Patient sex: F
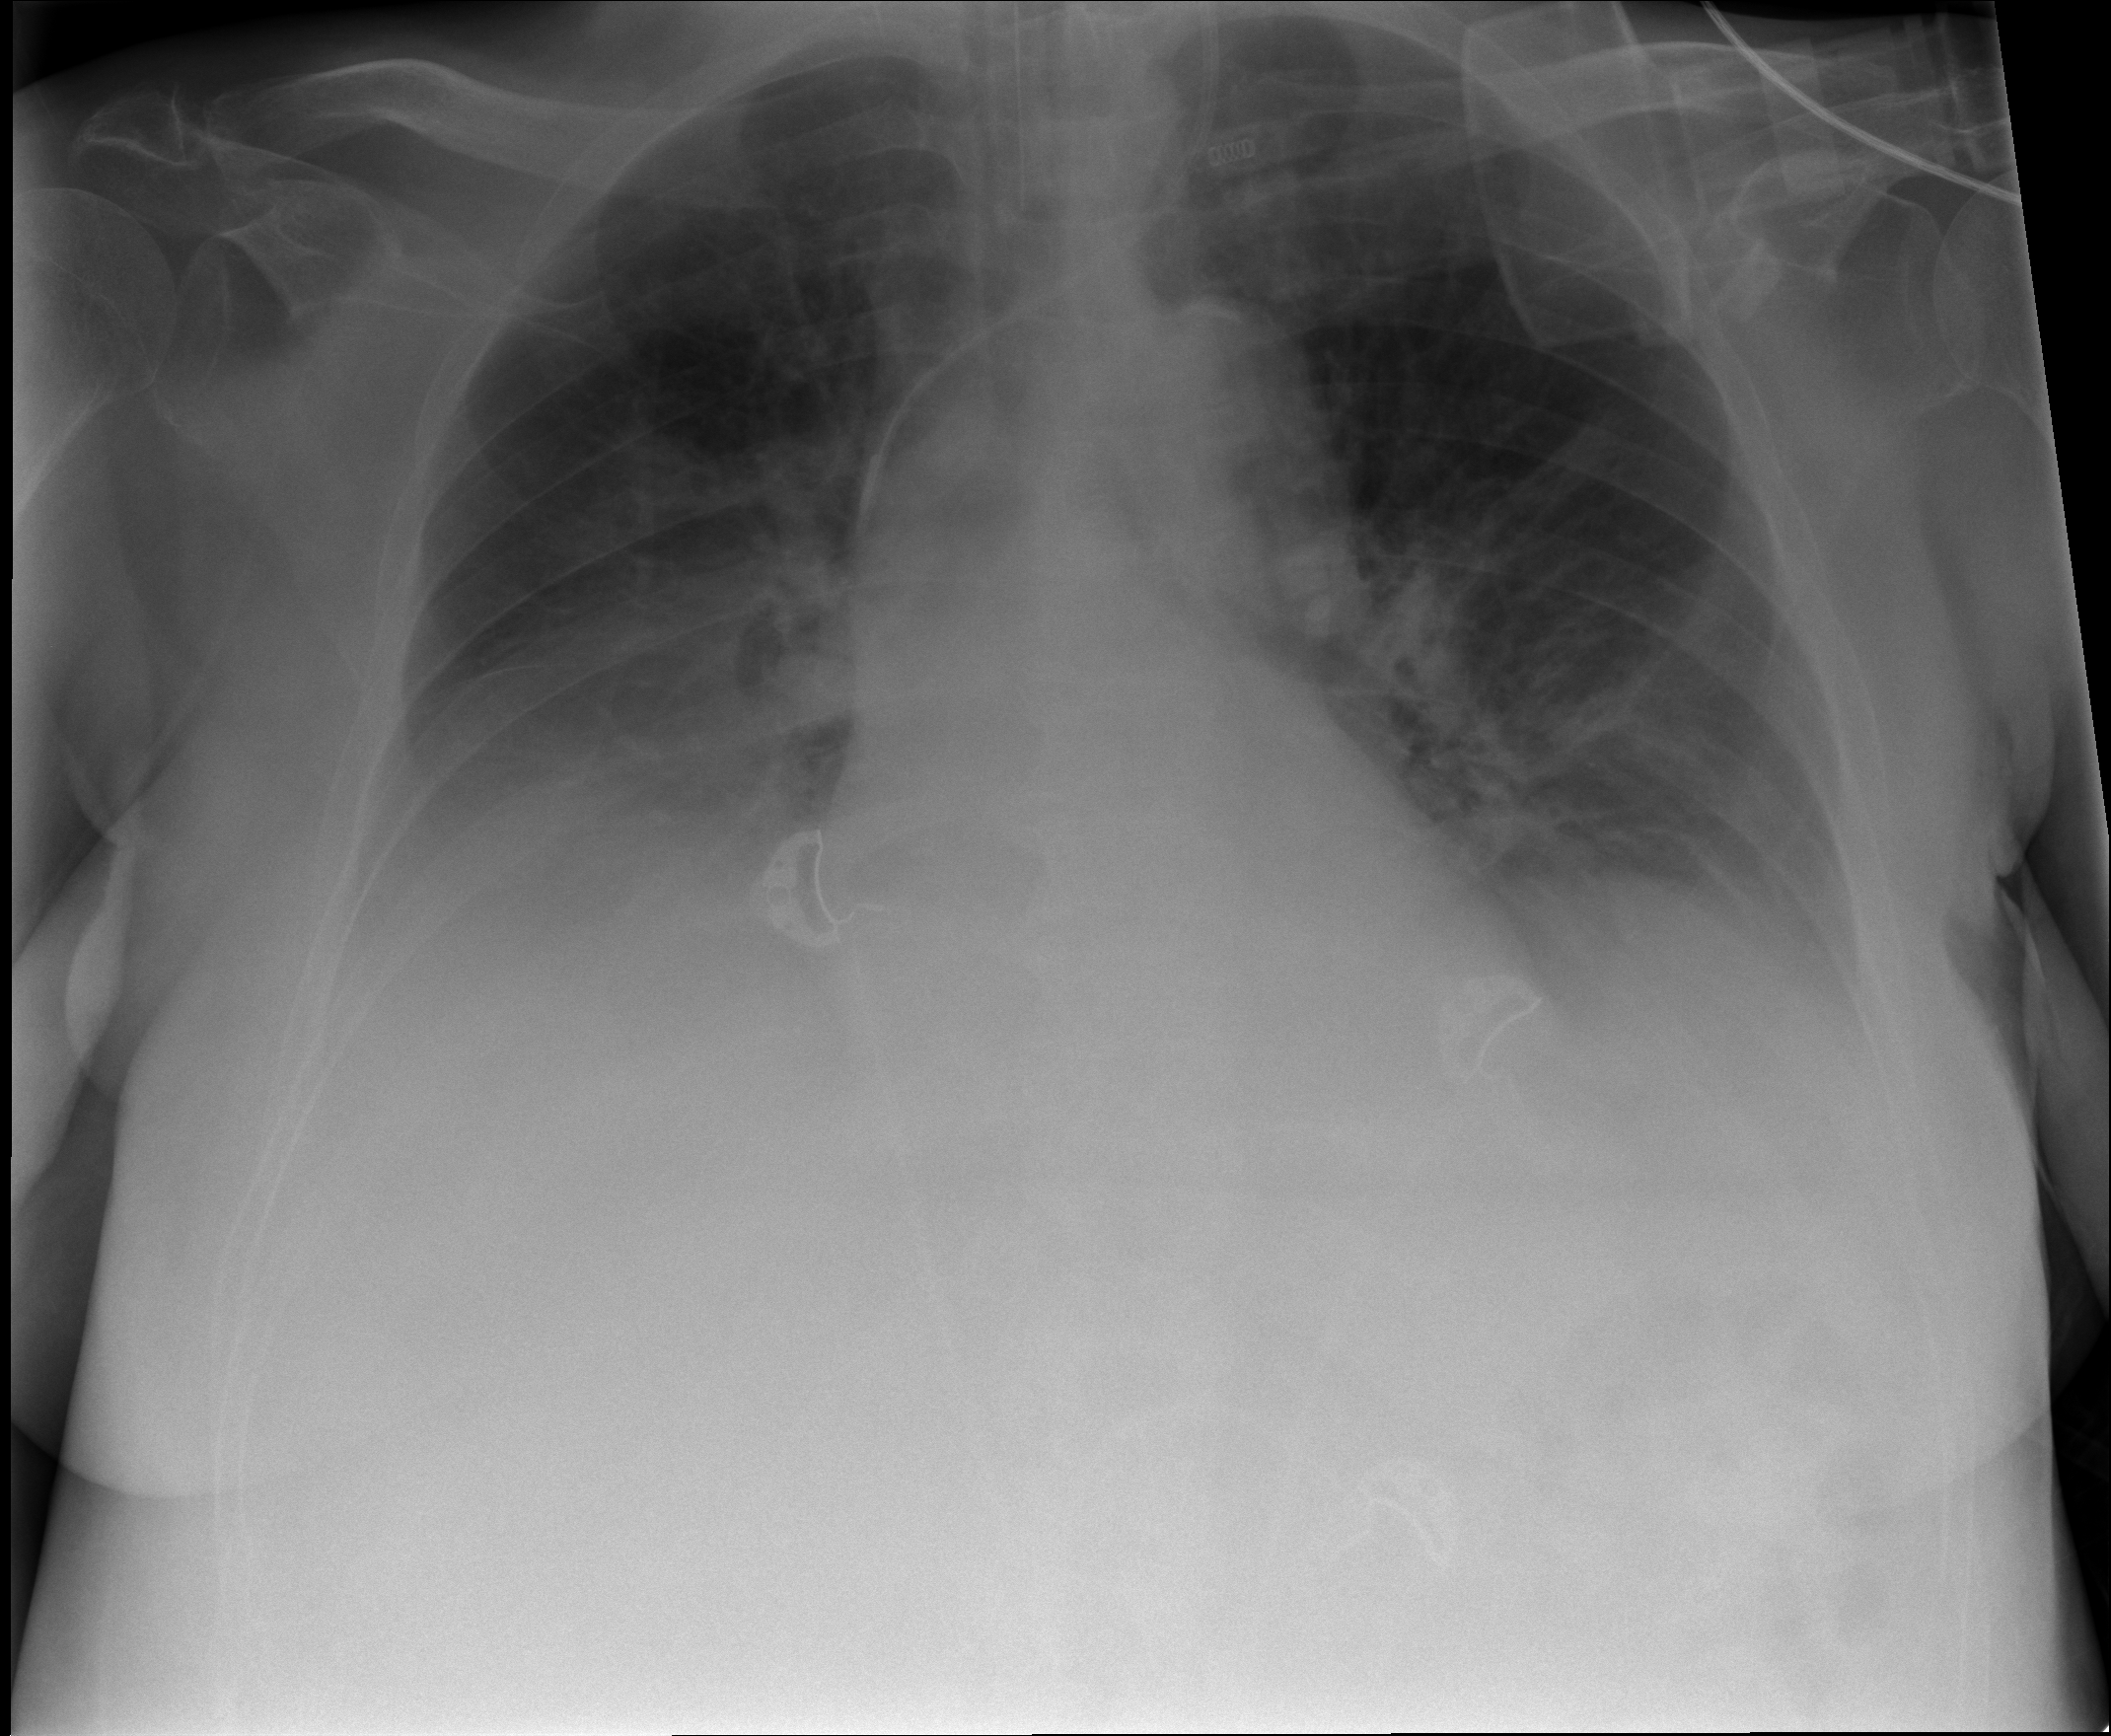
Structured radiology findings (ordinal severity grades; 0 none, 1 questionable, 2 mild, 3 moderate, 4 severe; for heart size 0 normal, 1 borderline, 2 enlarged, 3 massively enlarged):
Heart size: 0
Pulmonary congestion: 2
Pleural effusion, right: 3
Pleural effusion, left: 2
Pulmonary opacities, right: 1
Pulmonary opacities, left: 1
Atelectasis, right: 2
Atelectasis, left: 2